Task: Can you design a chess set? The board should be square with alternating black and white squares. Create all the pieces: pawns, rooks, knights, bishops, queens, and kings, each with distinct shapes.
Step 5598:
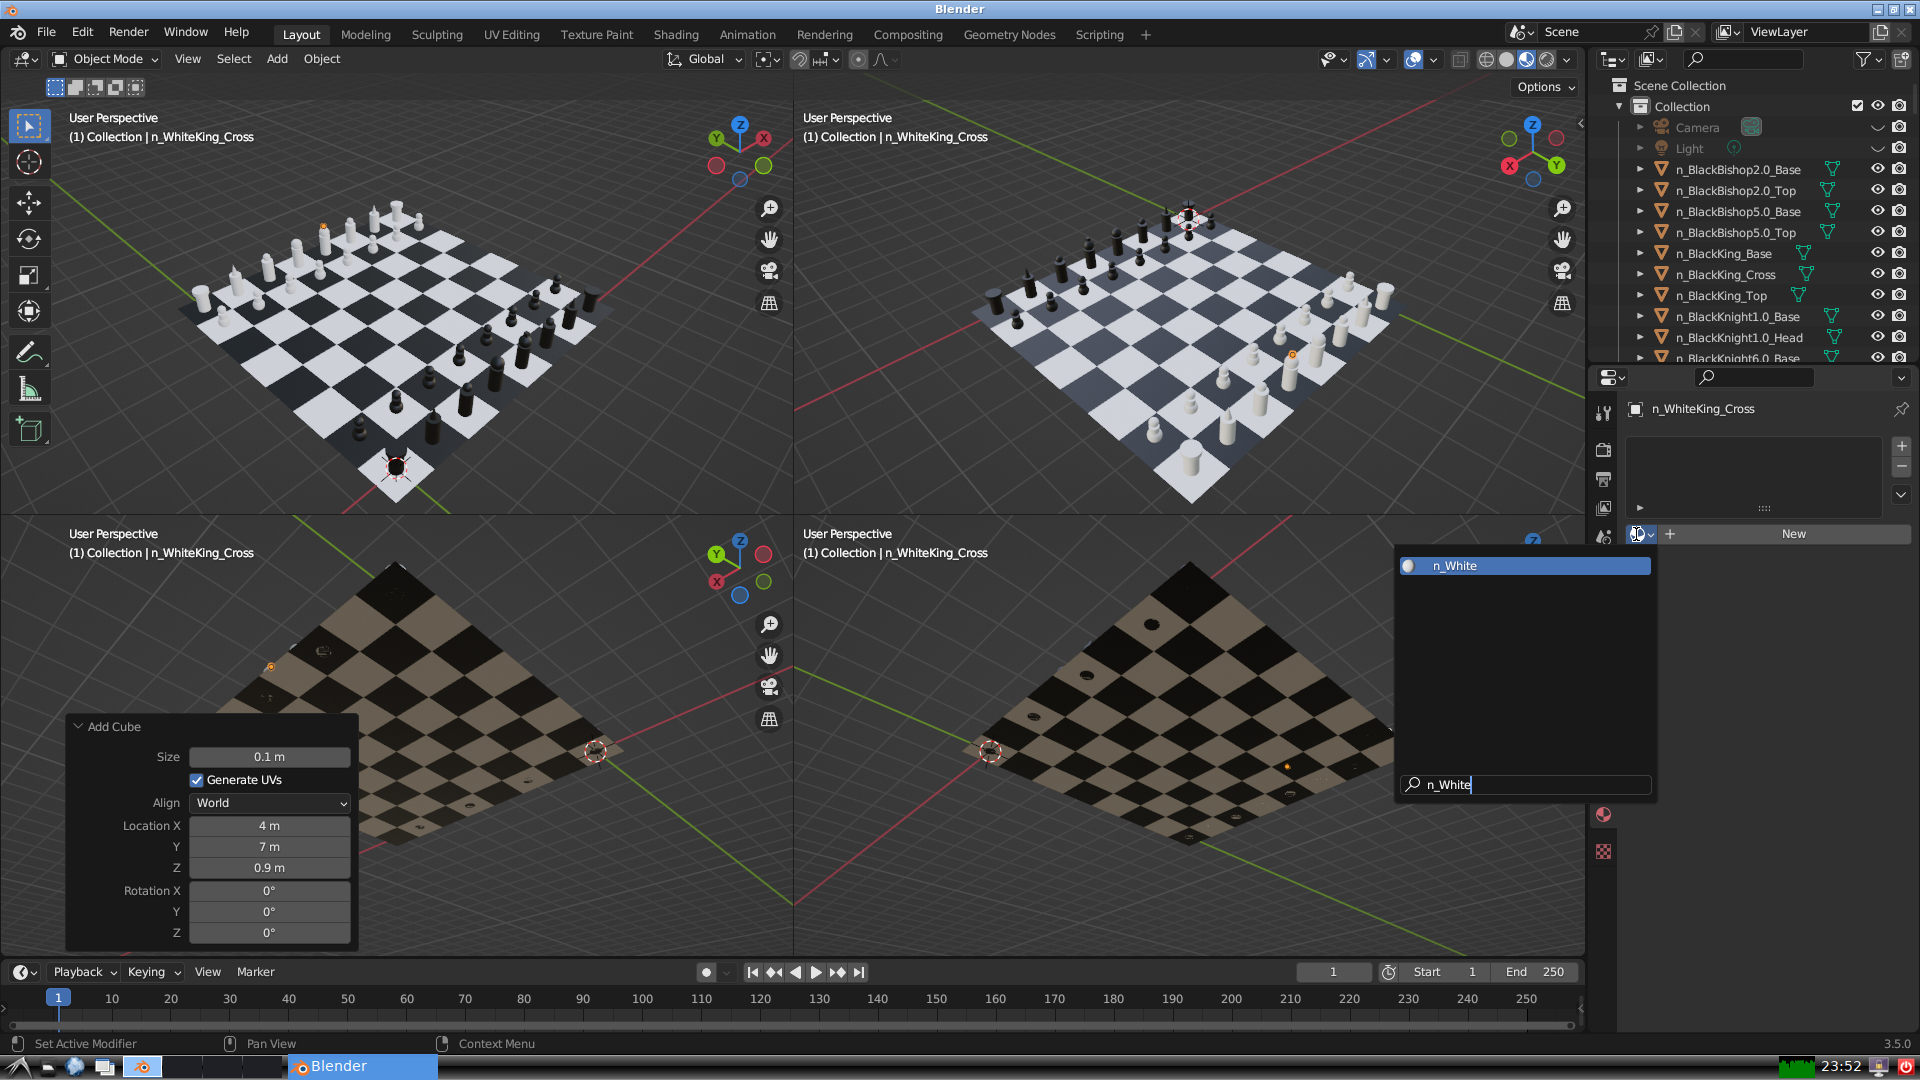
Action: {"key_press": ['Return']}